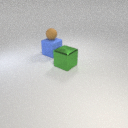
small brown rubber sphere above large blue rubber cube